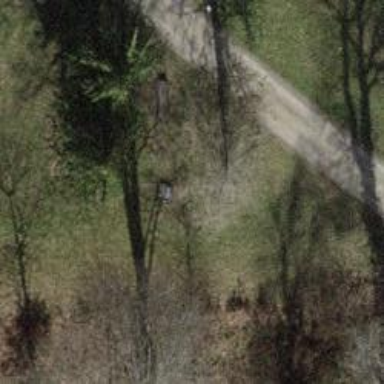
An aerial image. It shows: Bench.